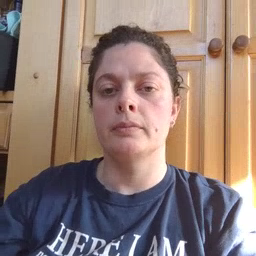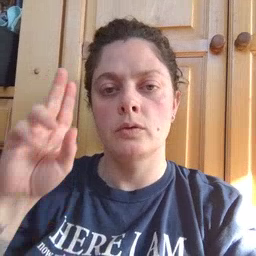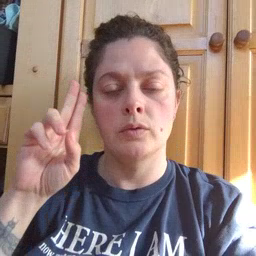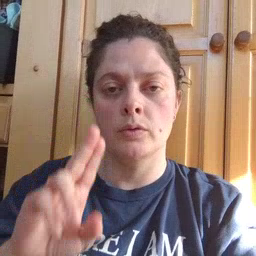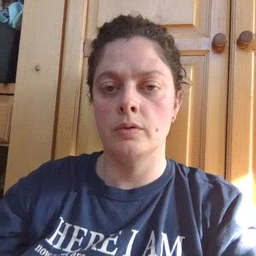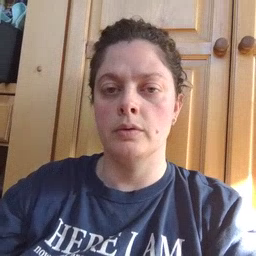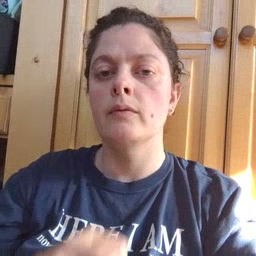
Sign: uncle